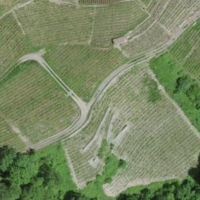
EUNIS habitat code: 40
Species observed at this site:
Euonymus europaeus